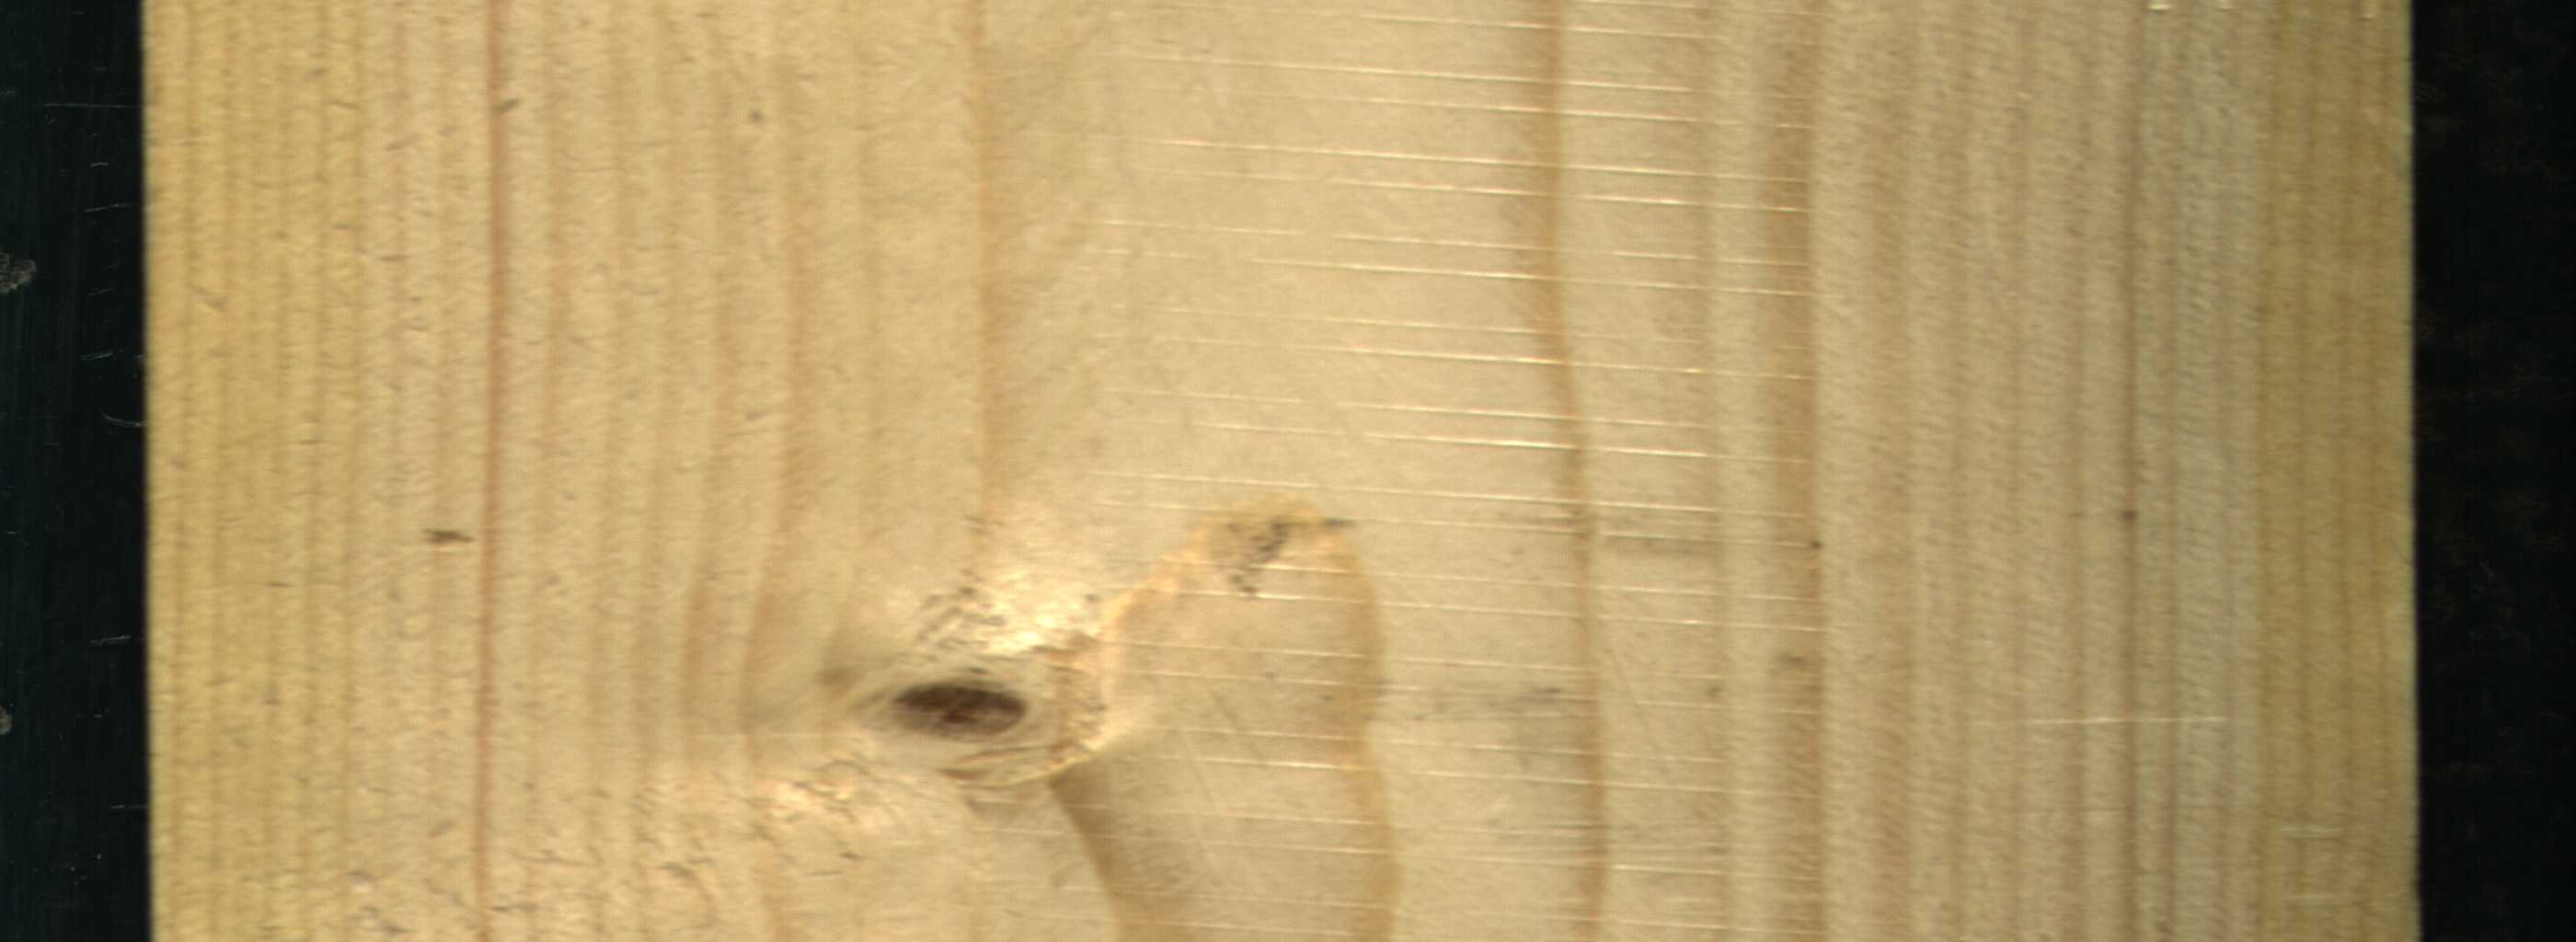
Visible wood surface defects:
Dead_Knot